Question: I have a quick question on a matlab plot. I want to draw a line with round markers on each point, but I want the markers to have a different color according to some criteria. I managed to display on the markers the different criteria but I was not able to change their colours.
To be more specific on the code below:
- -
What I want is the markers with criteria 1 to be in one colour, markers with criteria 2 to be with another colour, and so on and so forth.
The code below plots the line with the markers and with the criteria inside the markers.
'''
% plot the data
figure
d3 = vals;
n = 1:numel(d3);
plot(n,d3, '-ob','markersize',10,'markerfacecolor','w');
for idx = 1:numel(d3)
text(n(idx),d3(idx), num2str(RiskierInd(idx)),...
'FontSize',8,...
'HorizontalAlignment','center');
end
'''

I did check <URL> post which is similar, but couldn't figure out how to implement it.
Also, is it possible to add a legend with the color of the markers afterwards?
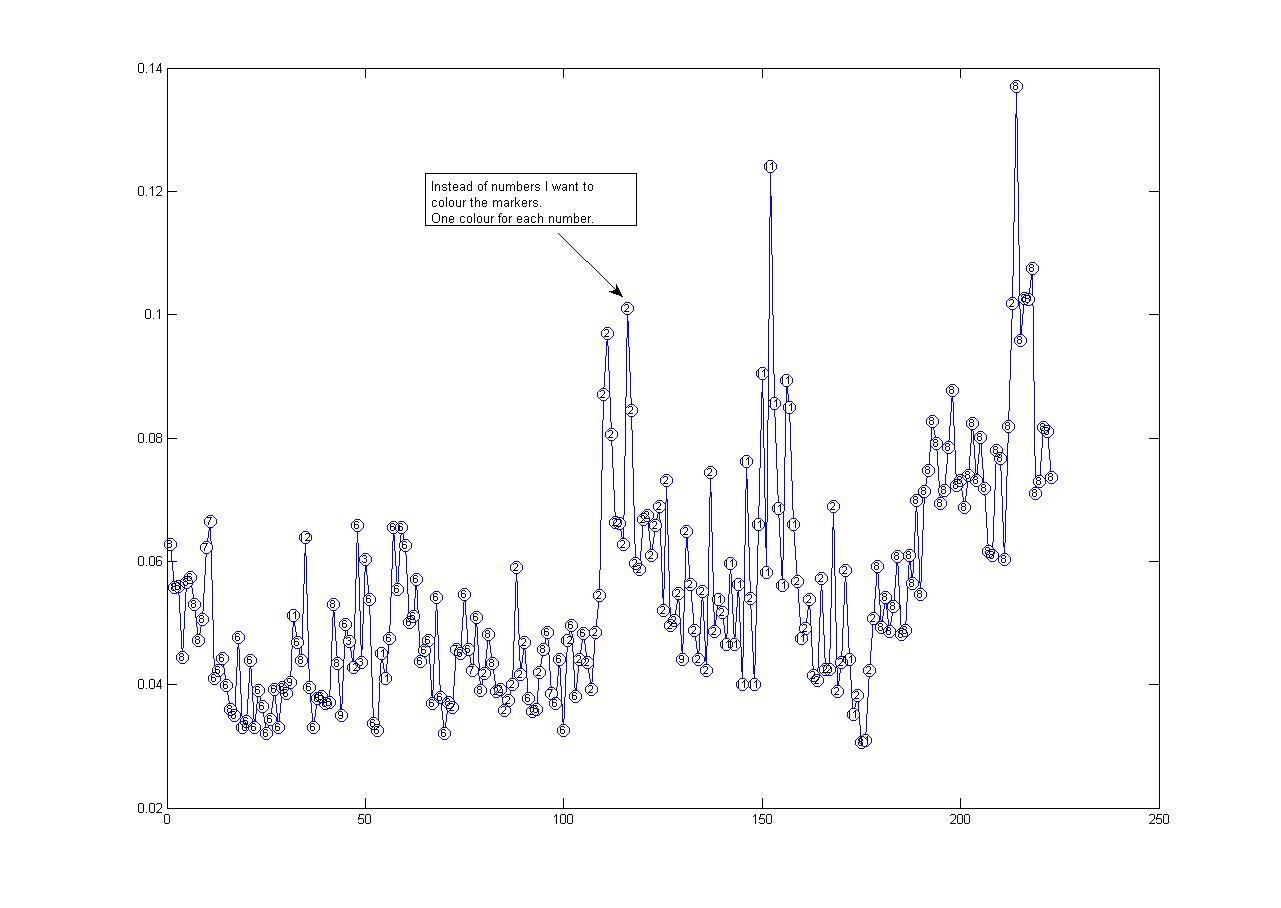
Answer: You can use 'scatter' instead of 'plot' for this. You can replace
'''
plot(n,d3, '-ob','markersize',10,'markerfacecolor','w');
'''
with
'''
hold on
plot(n, d3,'b-');
scatter(n, d3, [], RiskierInd, 'filled');
caxis([1 12]);
'''
Then, to display the correspondence between the colors and the values you can simply add 'colorbar' to your code.
If you want to define custom colors, you can use 'colormap' with a custom n-by-3 array of RGB colors. For instance, to have exactly 12 colors you can do:
'''
colormap(jet(12));
'''
Best,